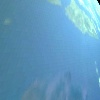
Label: water